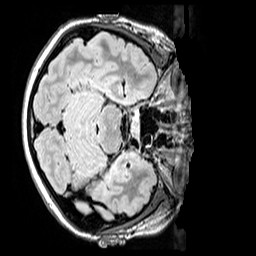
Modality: FLAIR
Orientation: axial
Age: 11
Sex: female
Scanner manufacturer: siemens
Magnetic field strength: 3 T
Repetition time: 5 s
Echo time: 0.388 s